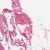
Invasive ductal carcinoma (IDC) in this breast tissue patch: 0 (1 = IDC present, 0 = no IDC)